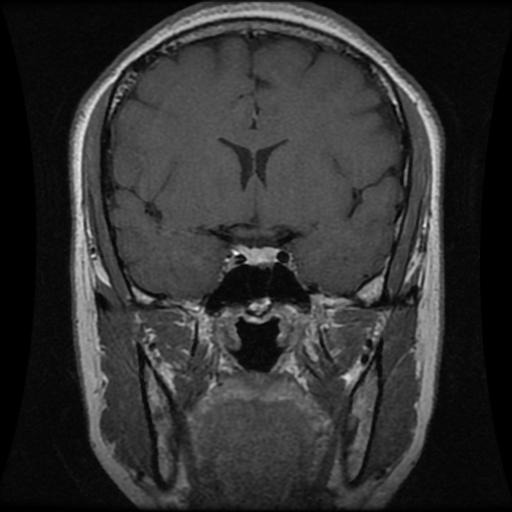
Label: pituitary